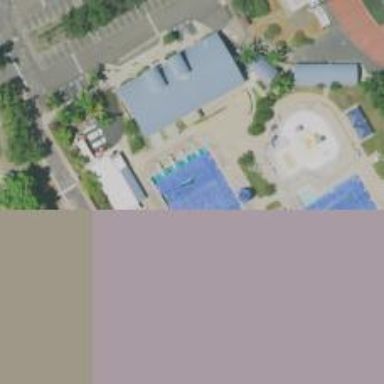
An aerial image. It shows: Water slide attraction.